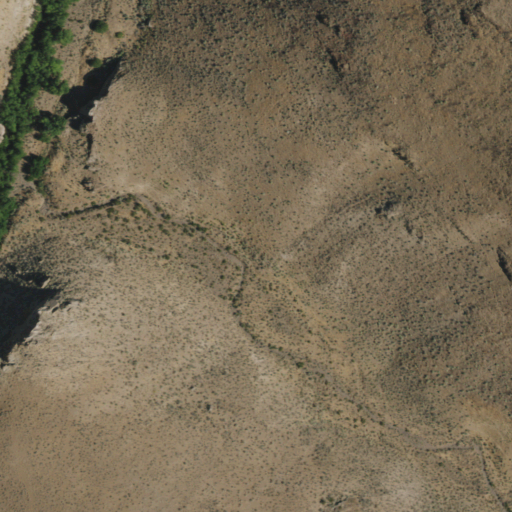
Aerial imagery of valley in Nevada named Crooked Canyon containing shrub, grassland, woody wetlands, and herbaceous wetlands